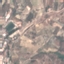
Label: PermanentCrop